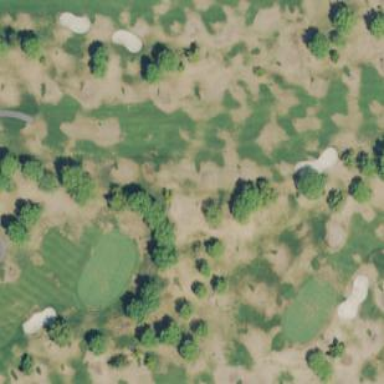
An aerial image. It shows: Golf fairway surrounded by grass.